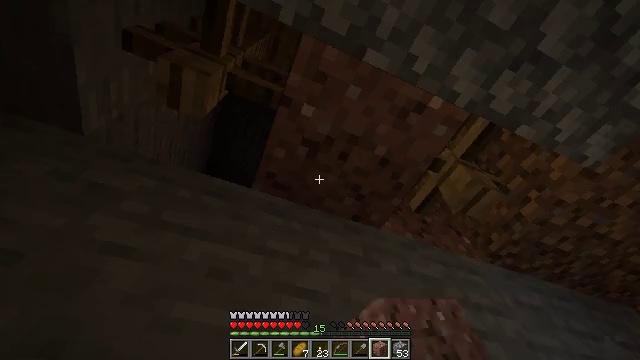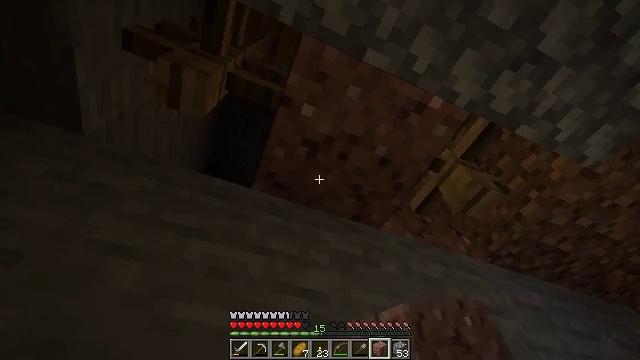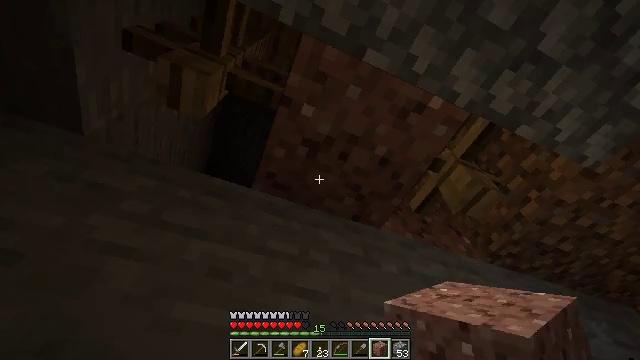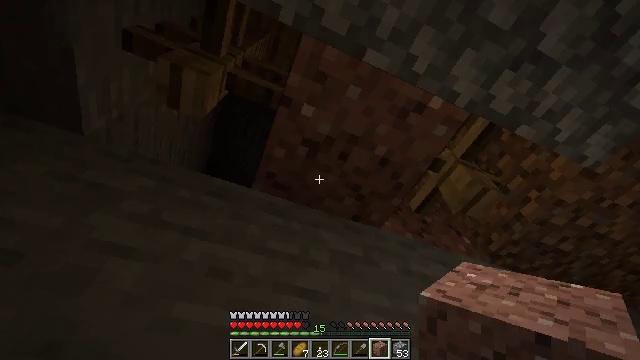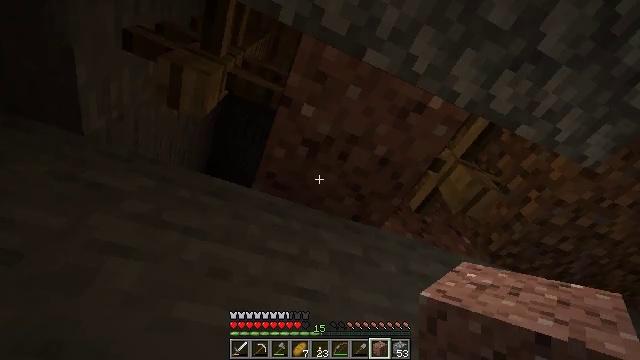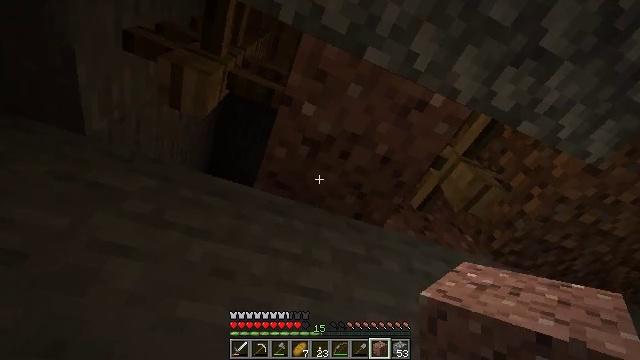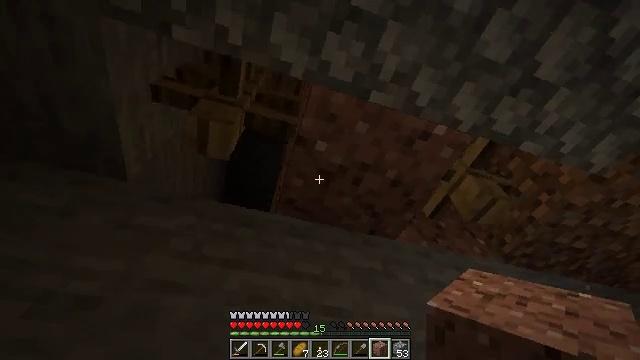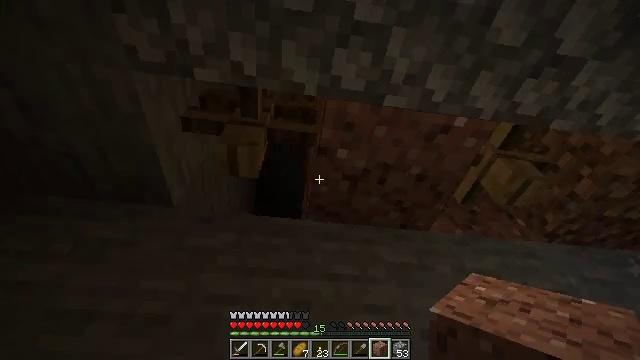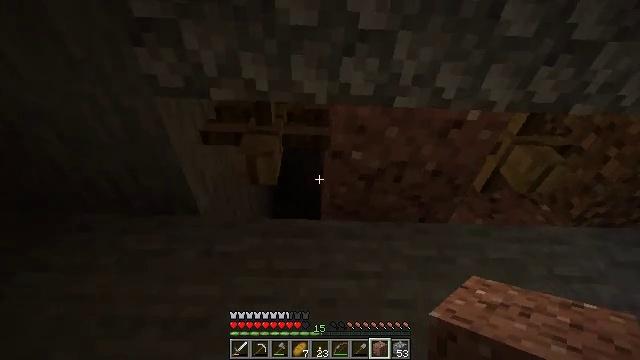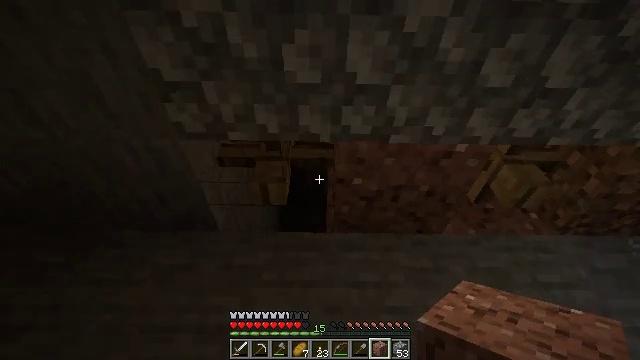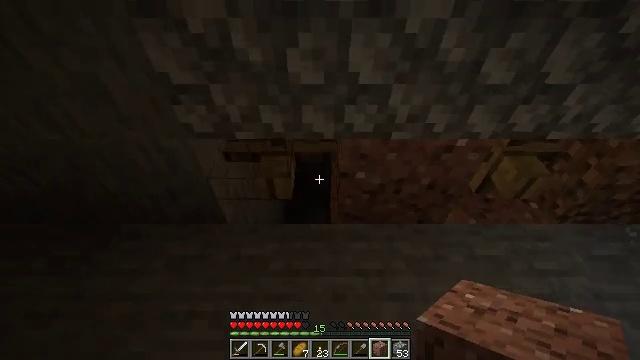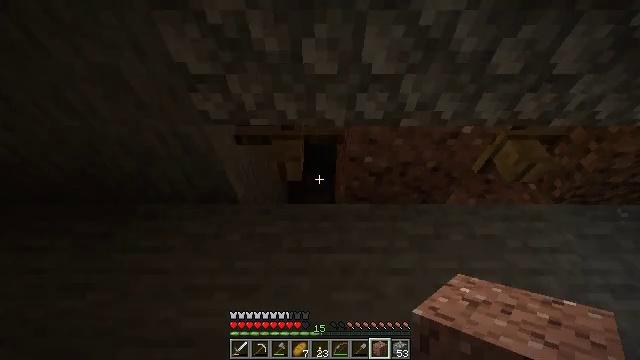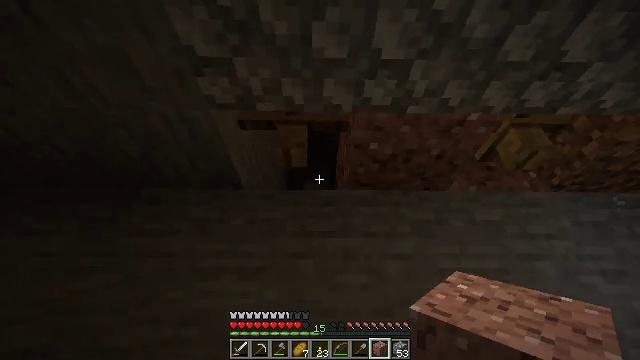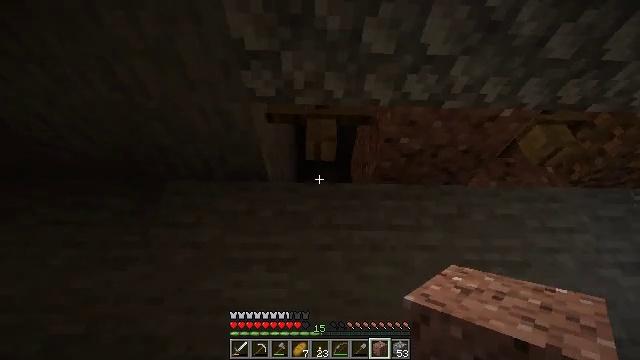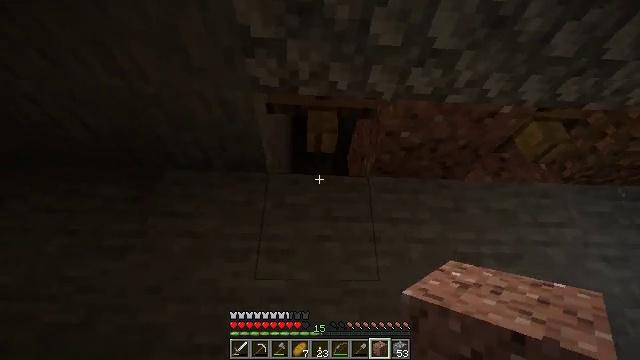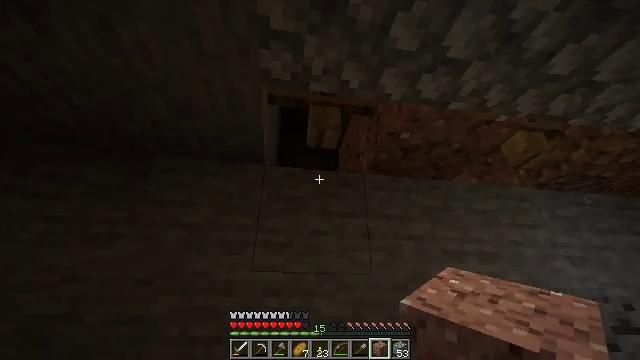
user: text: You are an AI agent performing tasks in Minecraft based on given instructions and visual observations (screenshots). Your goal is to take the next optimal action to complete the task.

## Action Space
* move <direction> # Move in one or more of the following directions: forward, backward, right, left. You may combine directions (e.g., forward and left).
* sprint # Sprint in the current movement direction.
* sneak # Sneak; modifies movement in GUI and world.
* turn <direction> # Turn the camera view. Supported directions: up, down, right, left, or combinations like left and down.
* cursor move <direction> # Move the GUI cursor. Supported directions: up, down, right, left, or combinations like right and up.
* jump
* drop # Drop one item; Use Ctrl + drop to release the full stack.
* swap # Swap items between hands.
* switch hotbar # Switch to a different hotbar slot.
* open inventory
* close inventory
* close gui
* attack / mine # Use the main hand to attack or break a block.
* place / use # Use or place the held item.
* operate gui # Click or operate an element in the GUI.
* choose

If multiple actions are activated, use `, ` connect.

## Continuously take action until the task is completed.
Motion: motion action
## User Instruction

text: Put planks in the crafting grid to craft a crafting table.
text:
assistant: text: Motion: no_op
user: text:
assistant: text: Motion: no_op
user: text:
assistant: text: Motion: no_op
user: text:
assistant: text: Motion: no_op
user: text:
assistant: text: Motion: move back
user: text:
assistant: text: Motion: move back, turn left and down
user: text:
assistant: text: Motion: move back, turn left and down
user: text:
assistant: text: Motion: move back, turn left and down
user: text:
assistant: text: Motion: move back, turn left and down
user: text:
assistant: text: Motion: turn left and down
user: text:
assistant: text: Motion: move left, turn down
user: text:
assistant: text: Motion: move left, turn down
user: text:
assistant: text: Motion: move left, turn down
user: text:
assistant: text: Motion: move left, turn right and down
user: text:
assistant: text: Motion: move left, turn right and down
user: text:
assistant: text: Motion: move left, turn right and down
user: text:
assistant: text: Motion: move left, turn right and down
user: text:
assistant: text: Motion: move left, turn right and down
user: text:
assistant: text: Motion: move left, turn right and down
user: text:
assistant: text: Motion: move left, turn right and down
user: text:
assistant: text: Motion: move left, turn right and down
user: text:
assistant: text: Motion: move left, turn right and down
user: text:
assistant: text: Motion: move left, turn right
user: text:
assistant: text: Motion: move left
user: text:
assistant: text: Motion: move left, turn right and down
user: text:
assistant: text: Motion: turn right and down
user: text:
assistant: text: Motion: turn right and down
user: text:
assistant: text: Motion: turn right and down
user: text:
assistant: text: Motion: no_op
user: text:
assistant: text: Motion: move forward, turn right and down